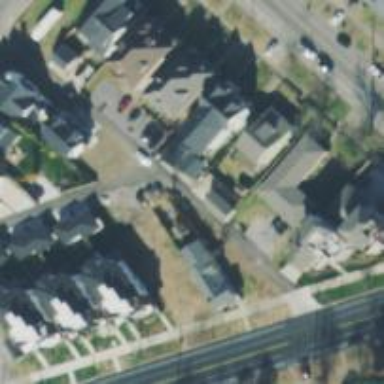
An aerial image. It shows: Alley classified as service road.